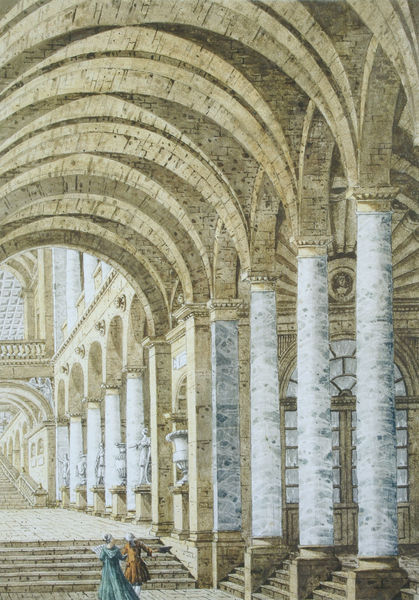
Titel: Entwurf zur Wandmalerei für die Gonzaga-Galerie
Künstler: Pietro Gonzaga
Standort: St. Petersburg
Institution: Schloss Pawlowsk
Schlagwörter: blau, gemälde, mann, weiß, aquarell, frauen, menschen, ausschnitt, braun, fenster, frau, glas, grau, hell, kleid, licht, marmor, pfeiler, skizze, säule, säulen, tür, zeichnung, dach, gebäude, schloss, ornament, architektur, barock, sockel, stein, kirche, boden, figur, decke, paar, personen, bühne, renaissance, bogen, perspektive, anstieg, mauer, empore, saal, figuren, rundbogen, luft, treppe, treppen, detail, stuck, aufgang, durchgang, geländer, innenansicht, stufen, marmoriert, bögen, gang, arkade, gewölbe, offen, durchblick, balustrade, zentralperspektive, schlicht, altar, arkaden, kapitelle, kirchenschiff, kreuzrippengewölbe, mittelschiff, skulpturen, glasfenster, kreuzgewölbe, kreuzgratgewölbe, obergaden, altarraum, rundbögen, romanik, ballustrade, kassettendecke, postament, klassik, schaft, urne, grat, sakralbau, mamor, kapitel, basilika, säulengang, fau, architekturzeichnung, kasettendecke, schäfte, stuckmarmor, romanisch, oculus, okulus, basen, treppenaufgang, durchgänge, halbrosette, universität, akaden, widerlager, salzburg, grate, gurte, eile, frühchristlich, kreuzgewäölbe, lokulus, steindecke, stufrn, elitetruppen gebäude